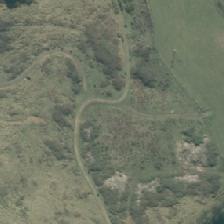
Land cover: low_producing_grassland